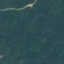
Label: Forest